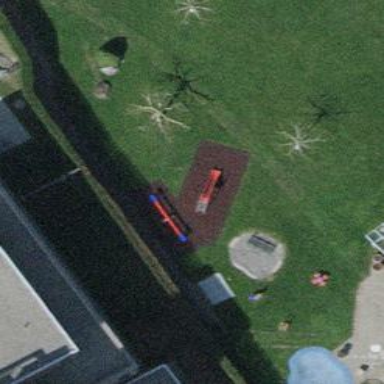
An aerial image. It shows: Seesaw in the playground.